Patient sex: F
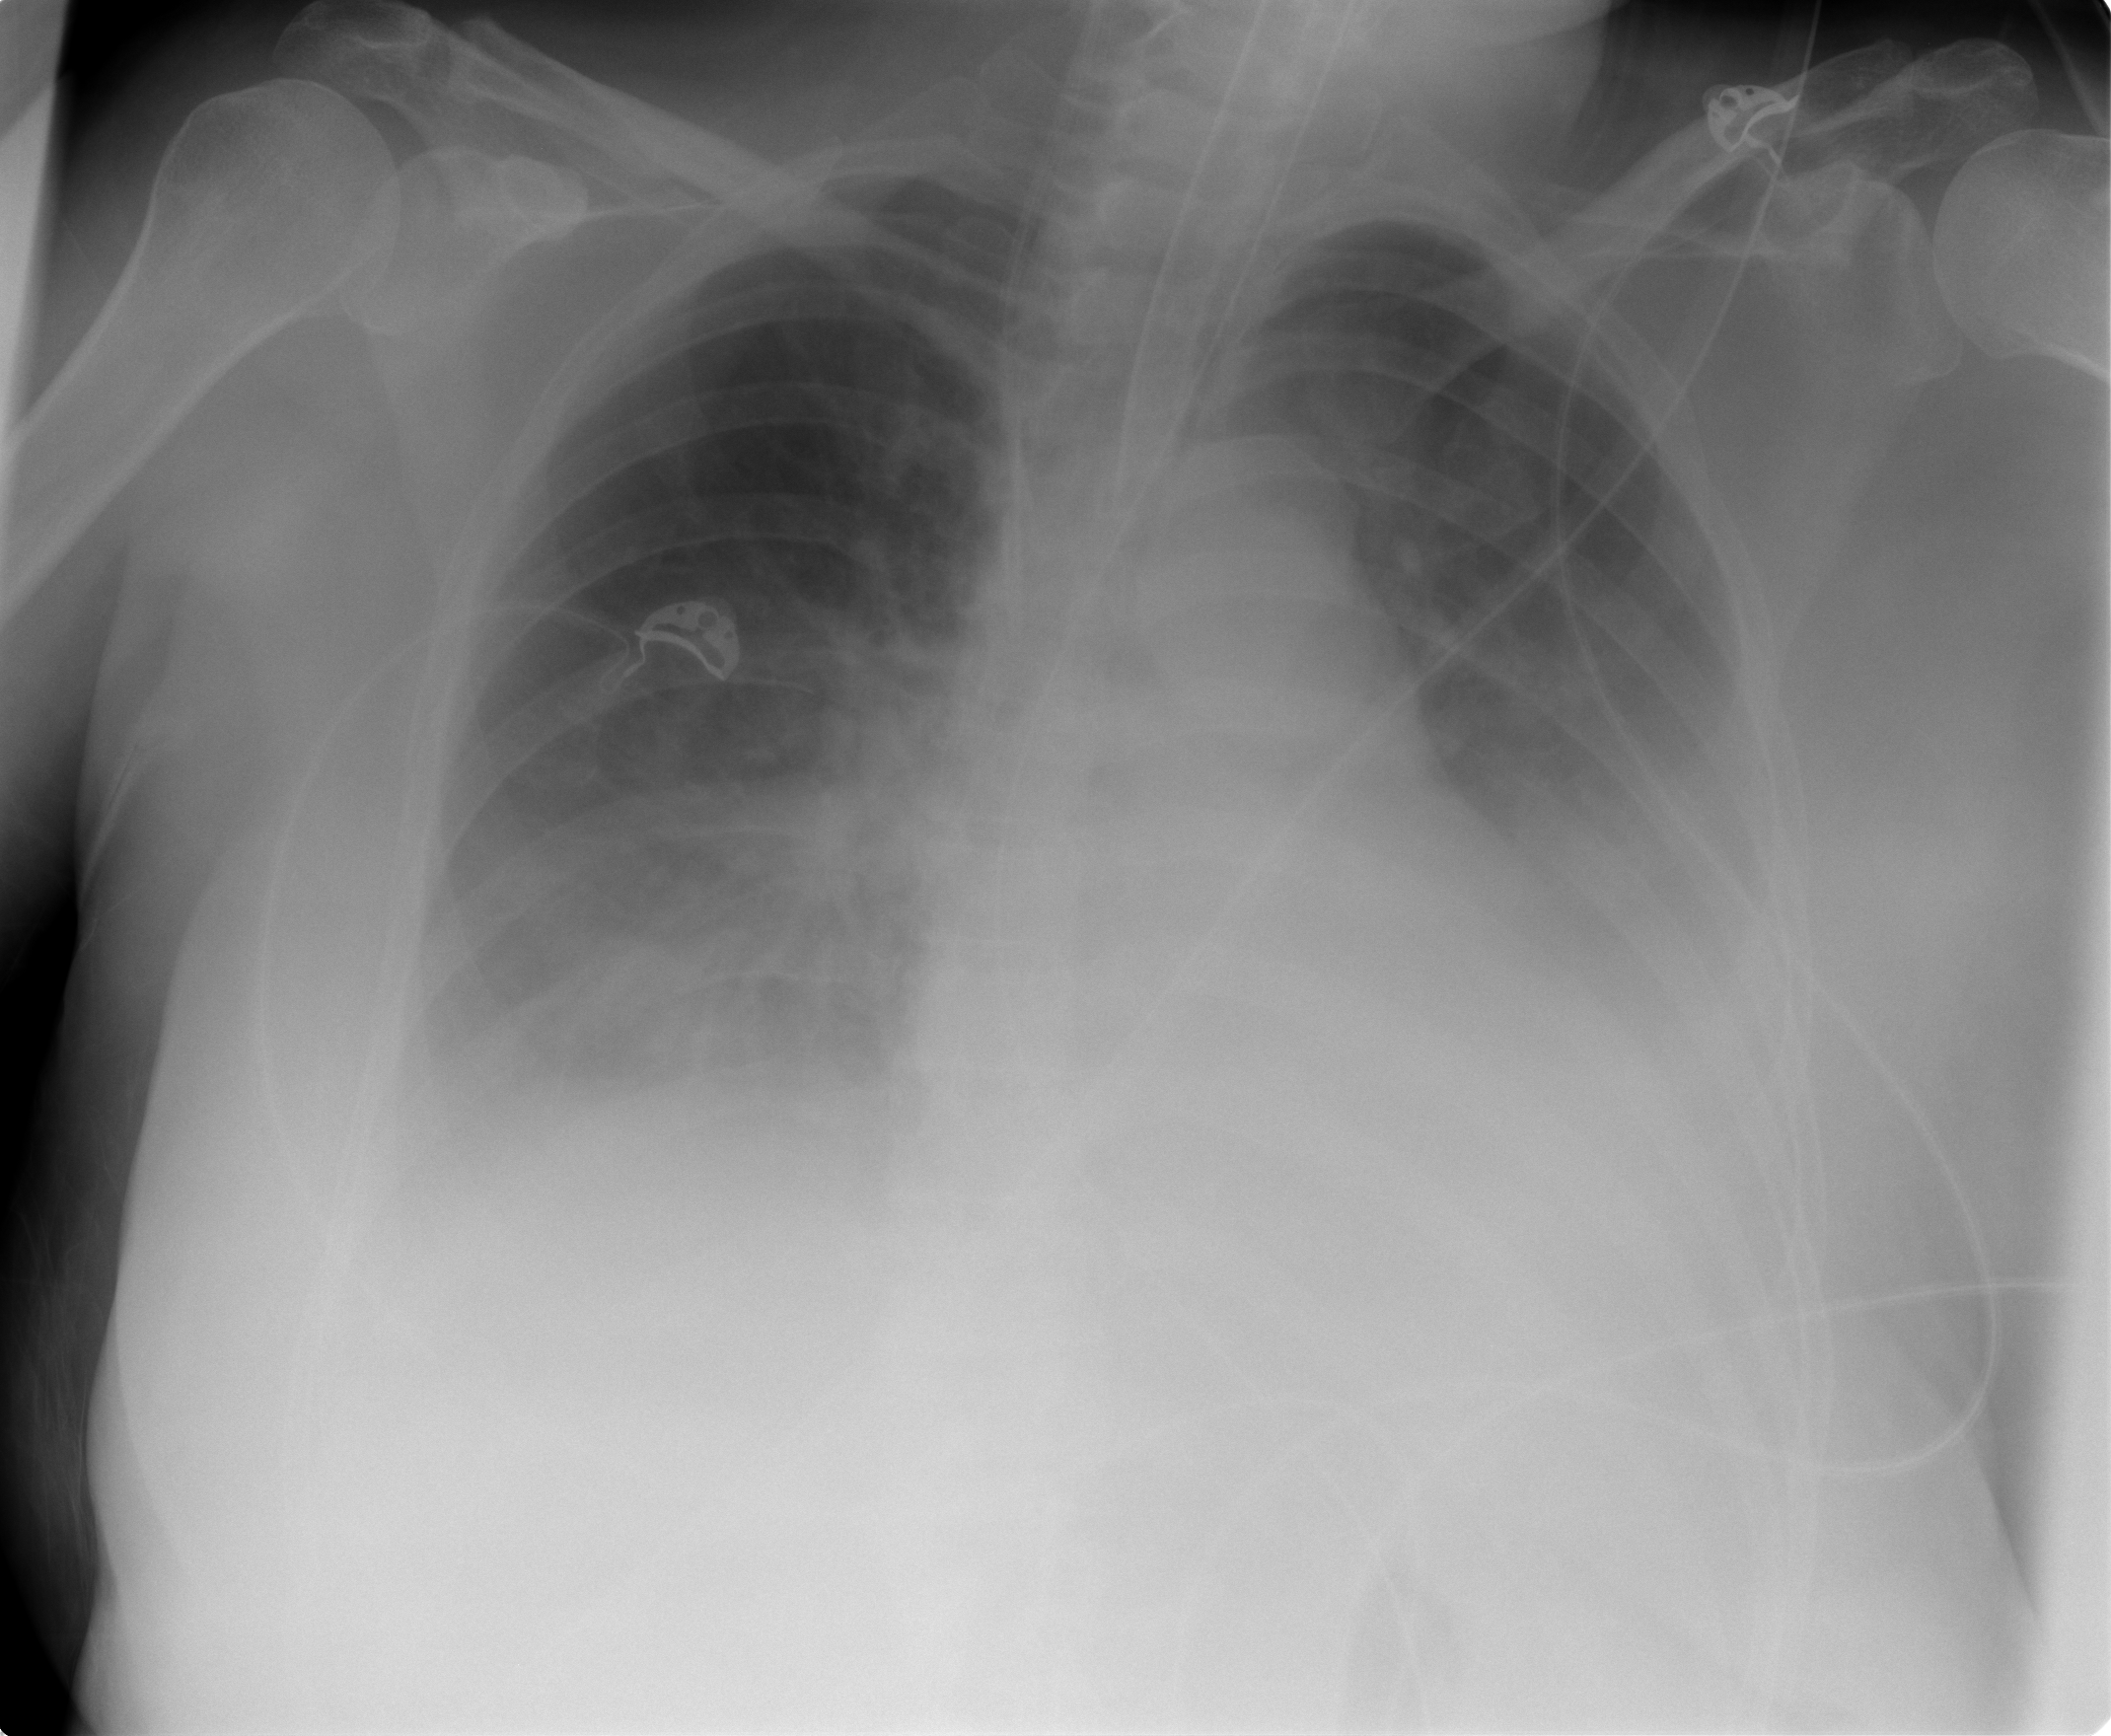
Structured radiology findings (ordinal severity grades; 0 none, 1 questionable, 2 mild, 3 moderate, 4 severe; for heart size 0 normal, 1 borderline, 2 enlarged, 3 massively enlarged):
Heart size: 0
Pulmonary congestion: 0
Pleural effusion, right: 2
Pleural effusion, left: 3
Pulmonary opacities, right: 2
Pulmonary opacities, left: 2
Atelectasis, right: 2
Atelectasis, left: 2